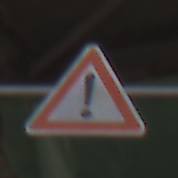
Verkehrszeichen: Gefahrenstelle
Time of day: Midday
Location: Roofed (Special)
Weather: Overcast
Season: NotSpecified
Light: Natural